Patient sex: M
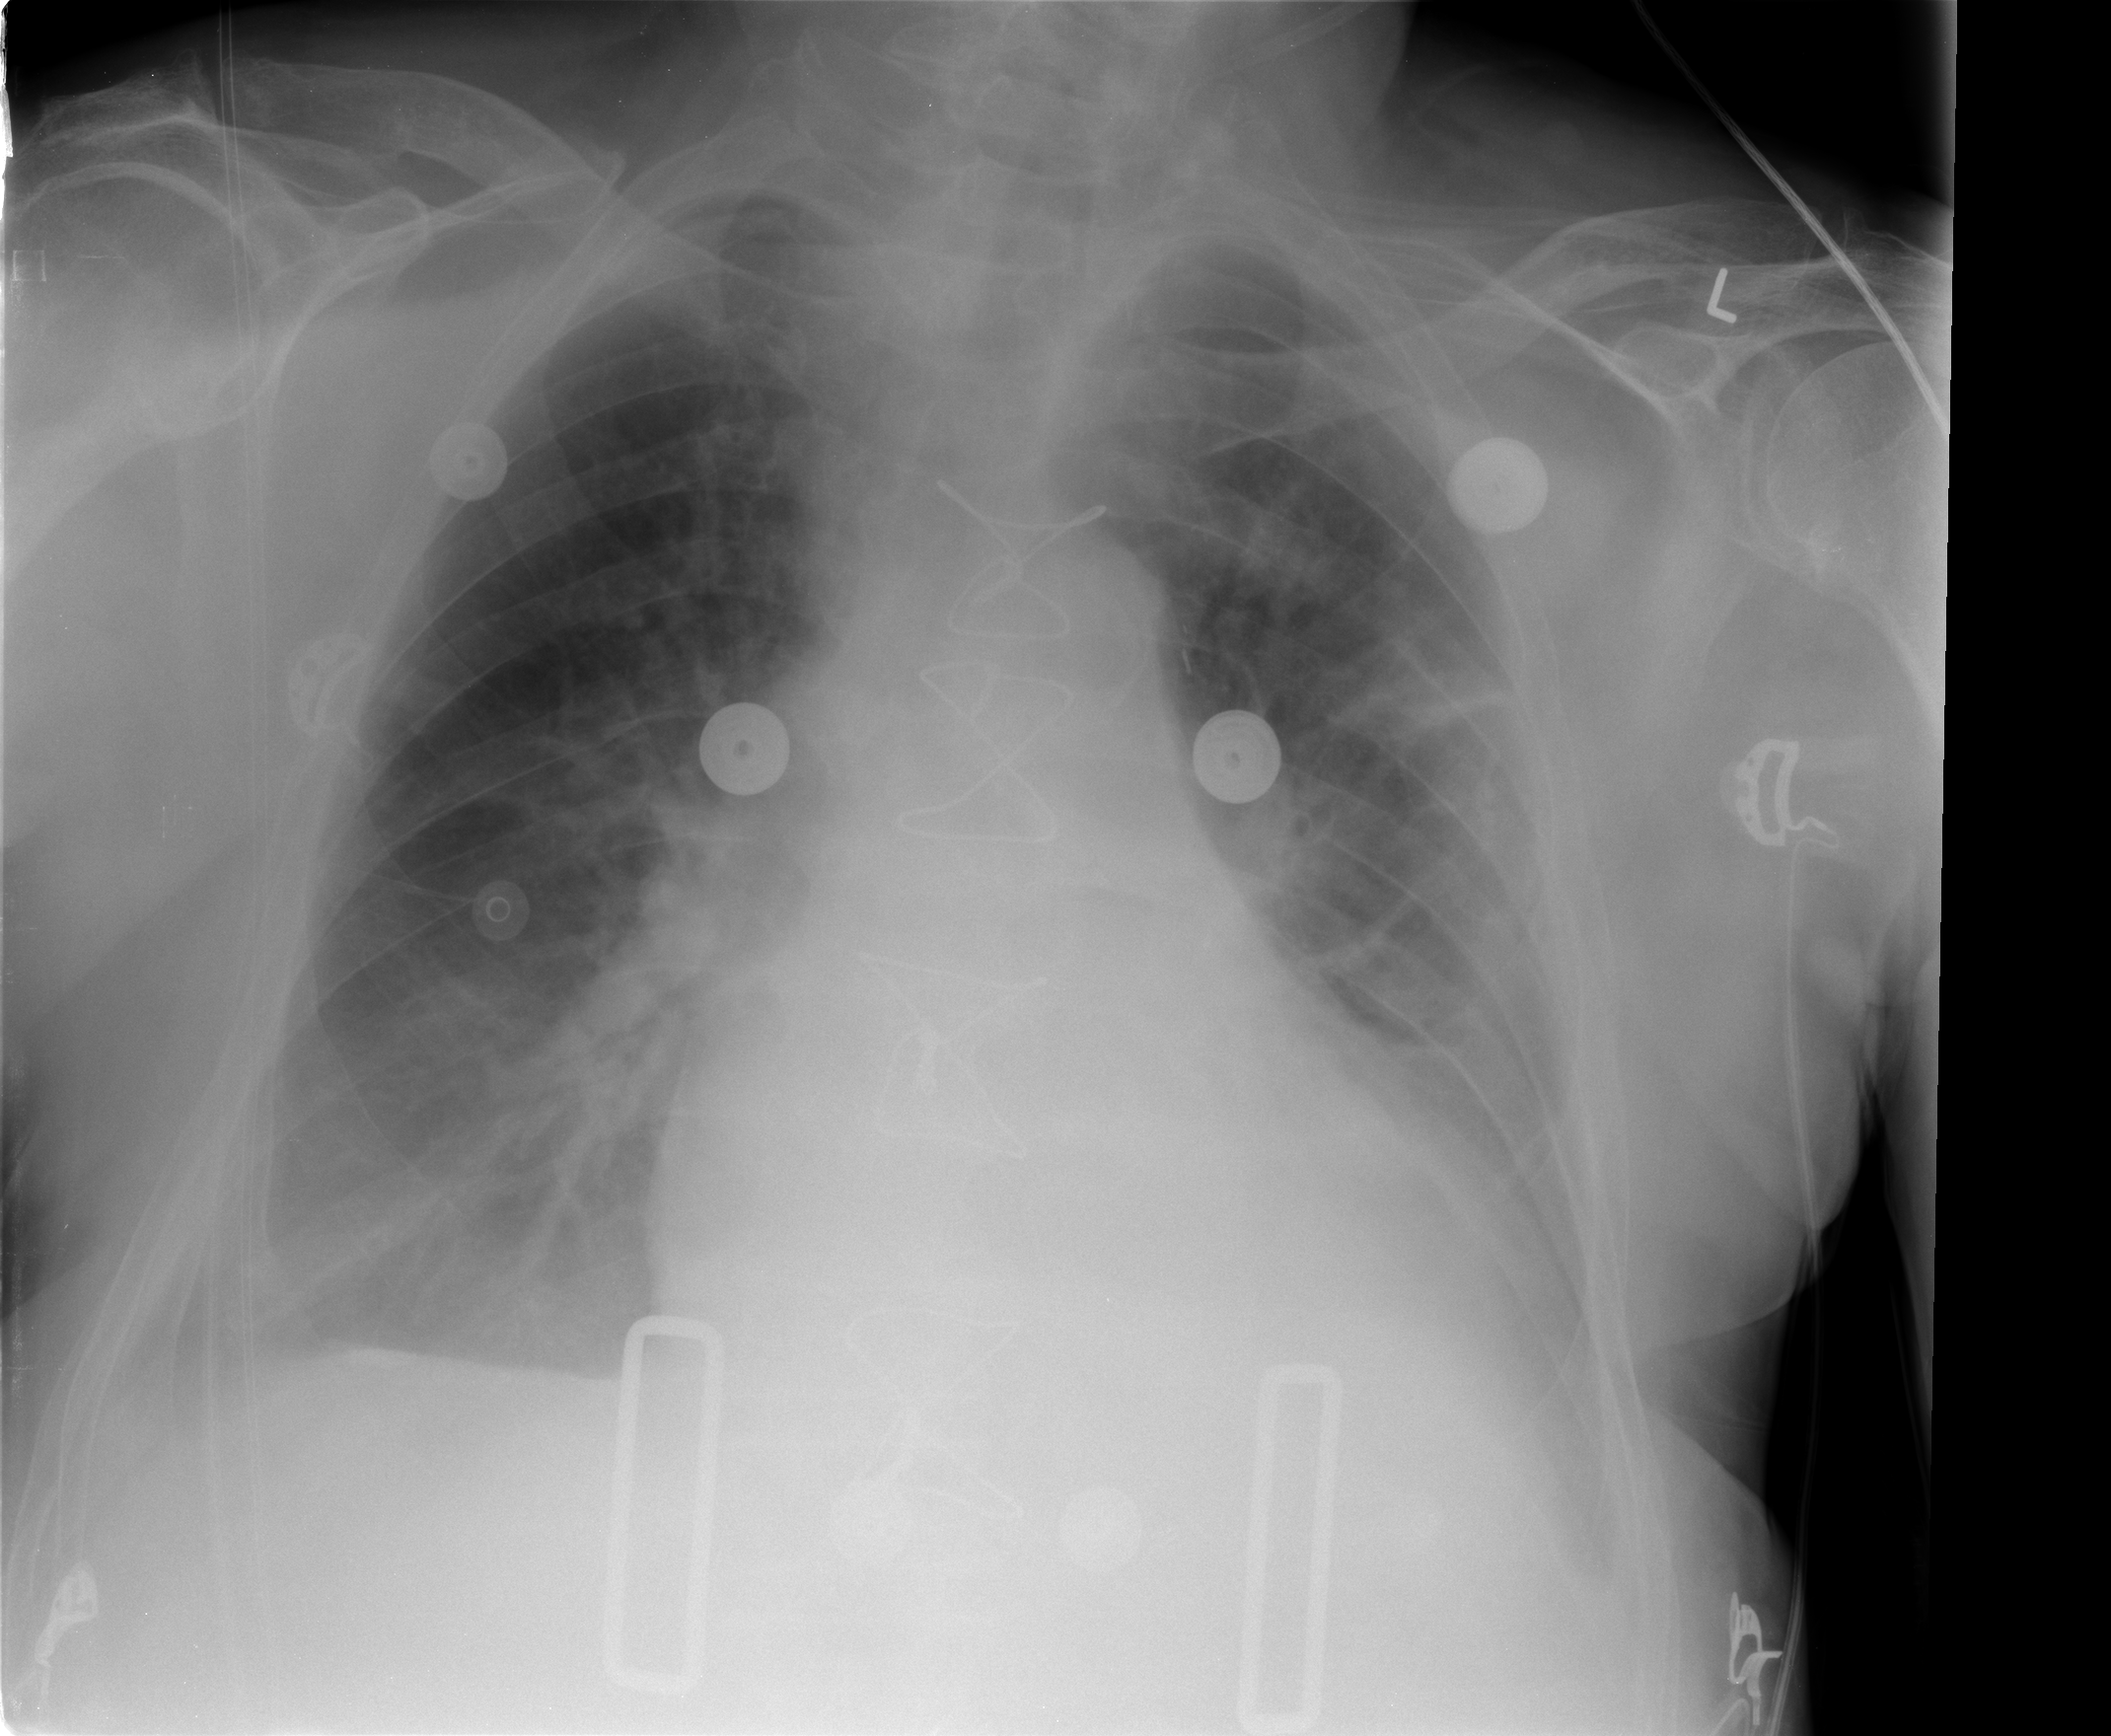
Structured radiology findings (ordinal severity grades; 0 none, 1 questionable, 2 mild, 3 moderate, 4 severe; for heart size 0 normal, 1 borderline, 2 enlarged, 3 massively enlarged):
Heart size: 2
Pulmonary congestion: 2
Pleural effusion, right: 2
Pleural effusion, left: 2
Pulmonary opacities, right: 0
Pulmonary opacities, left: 0
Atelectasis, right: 2
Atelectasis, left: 2